You are looking at the envelope spectrum of a bearing's vibration signal. The marked vertical lines are the theoretical fault frequencies for the outer race, inner race, rolling elements, and cage. Classify the bearing condition as one of: normal, inner_race, outer_race, ball.
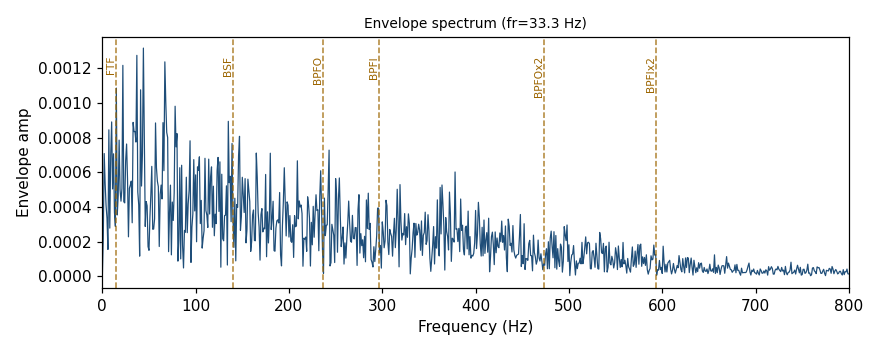
Answer: normal